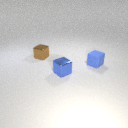
small blue rubber cube to the right of small brown metal cube